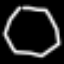
Label: octagon